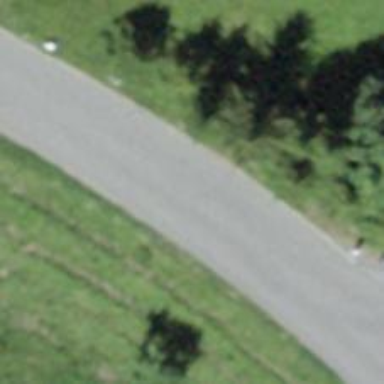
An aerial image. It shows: Unclassified asphalt road with backcountry grooming for hiking.